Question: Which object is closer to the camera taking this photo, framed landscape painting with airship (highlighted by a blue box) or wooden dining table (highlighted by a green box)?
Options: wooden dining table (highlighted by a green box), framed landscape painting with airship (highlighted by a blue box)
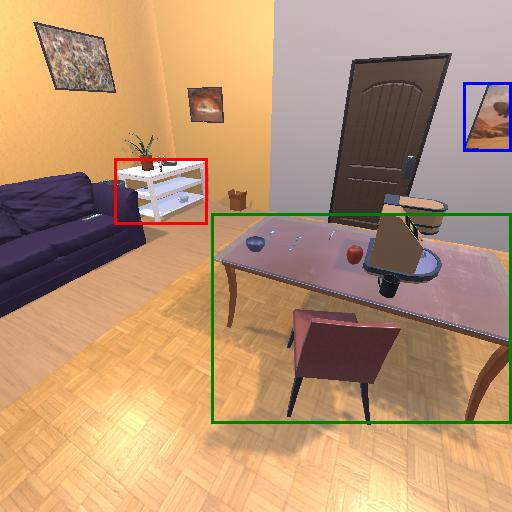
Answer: wooden dining table (highlighted by a green box)